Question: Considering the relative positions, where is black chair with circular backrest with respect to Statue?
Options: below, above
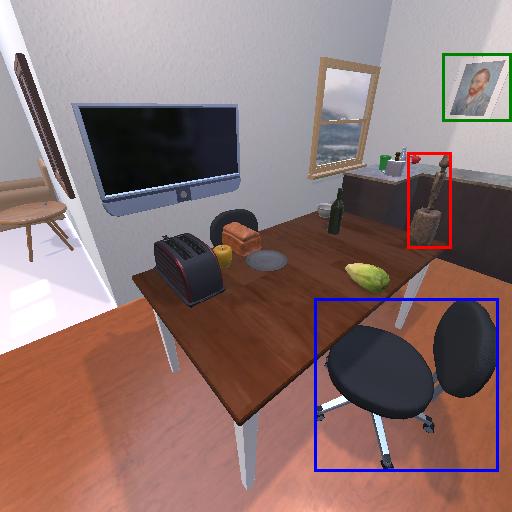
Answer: below